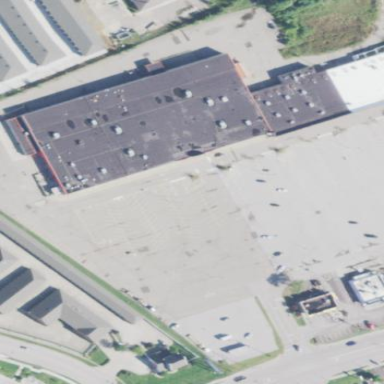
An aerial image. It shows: Commercial building.